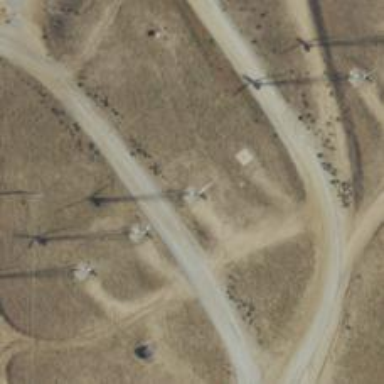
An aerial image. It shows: Wind power generator employing wind turbines.